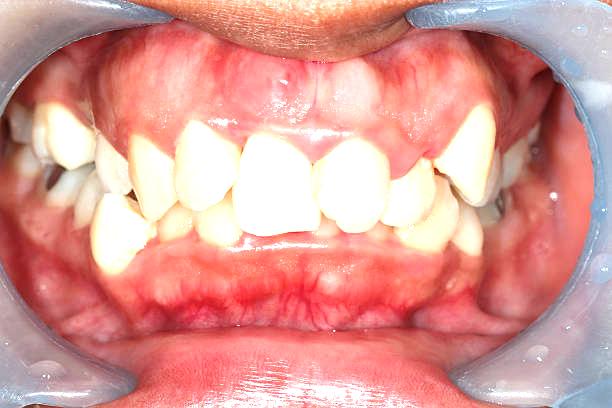
Condition: Gingivitis